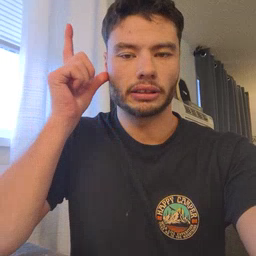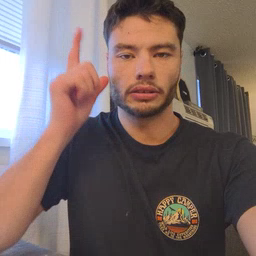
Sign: listen